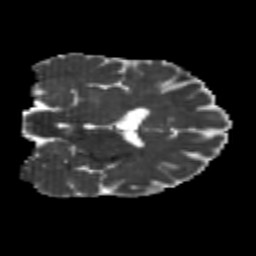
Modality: MD
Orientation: coronal
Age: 26
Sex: male
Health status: healthy
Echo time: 0.074 s